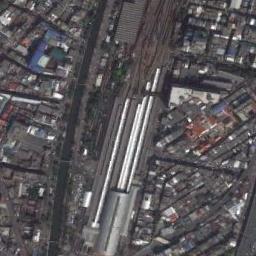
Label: railway_station